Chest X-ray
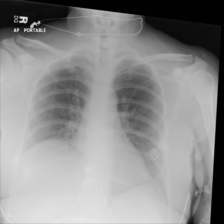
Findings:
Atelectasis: negative
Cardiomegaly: negative
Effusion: negative
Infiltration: negative
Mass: negative
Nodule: negative
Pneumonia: negative
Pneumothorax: negative
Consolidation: negative
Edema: negative
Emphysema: negative
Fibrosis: negative
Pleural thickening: negative
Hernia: negative